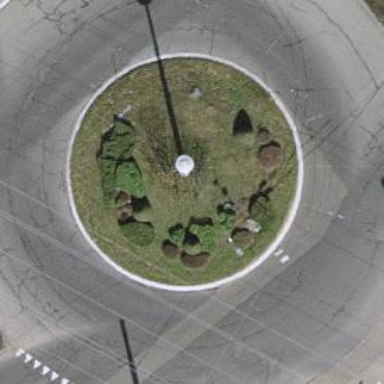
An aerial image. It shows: Primary highway intersecting roundabout.